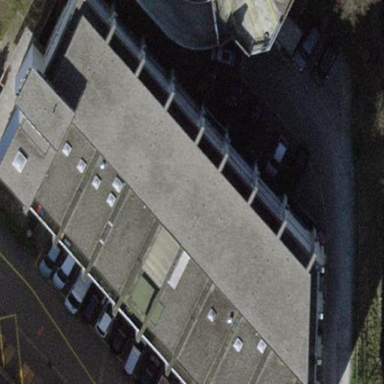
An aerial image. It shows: Restaurant in building.